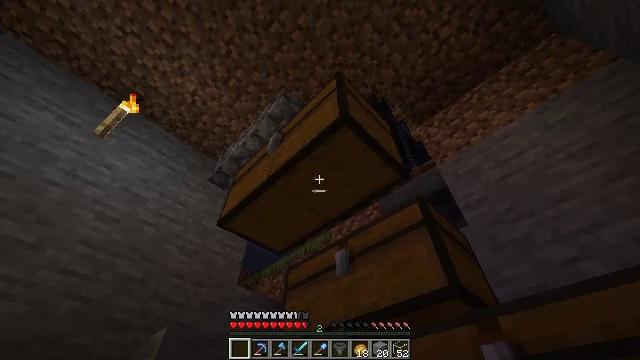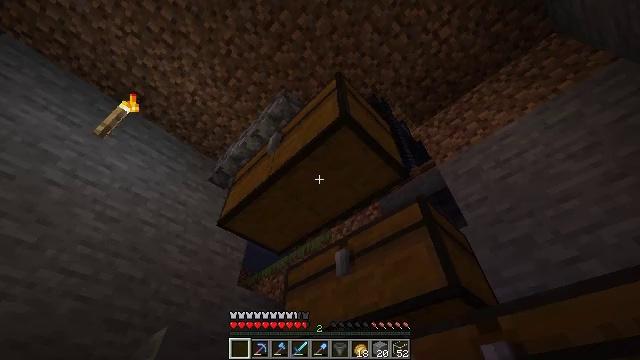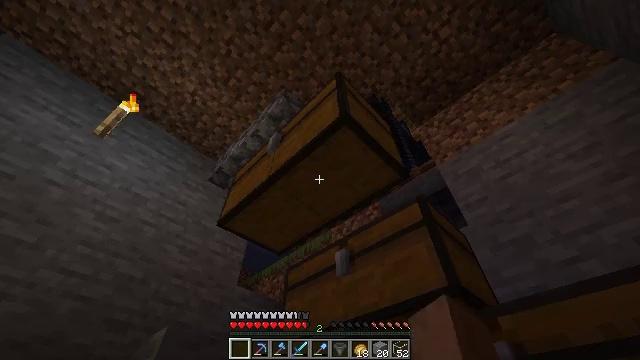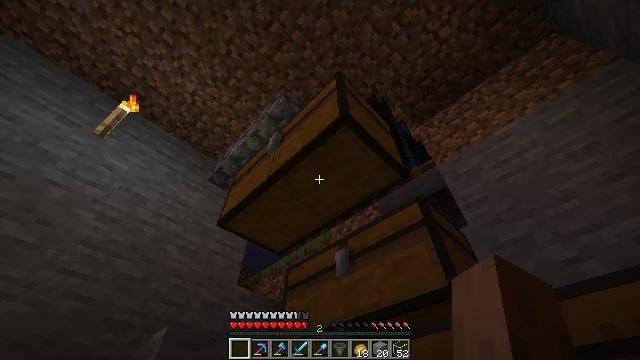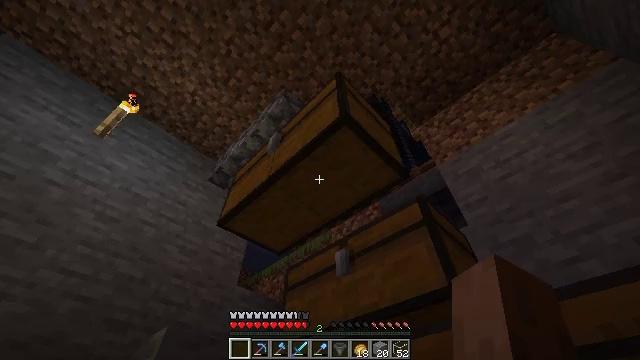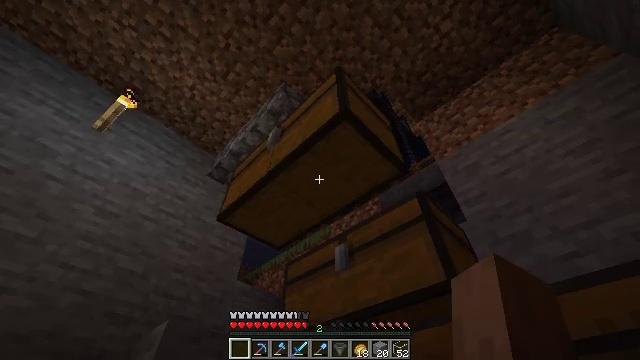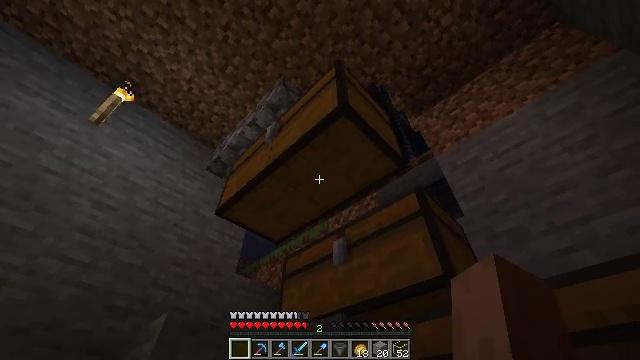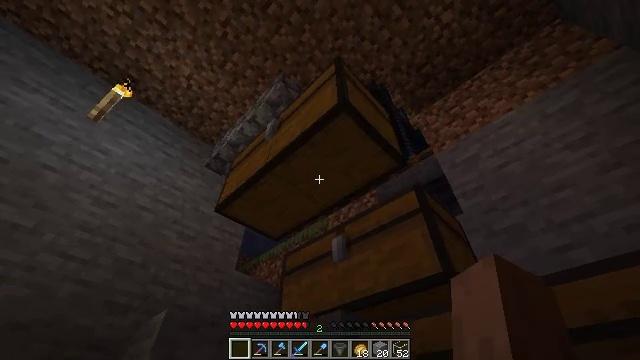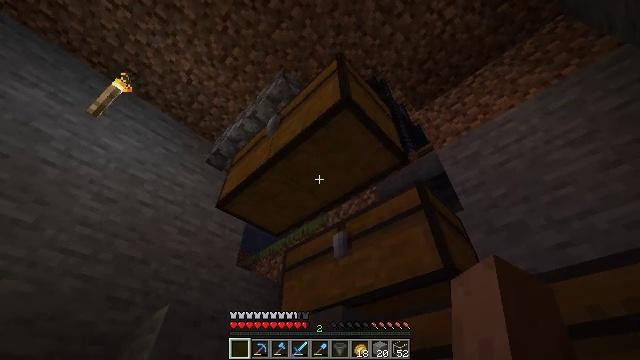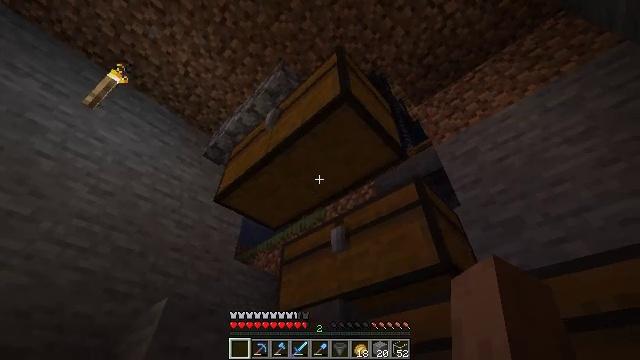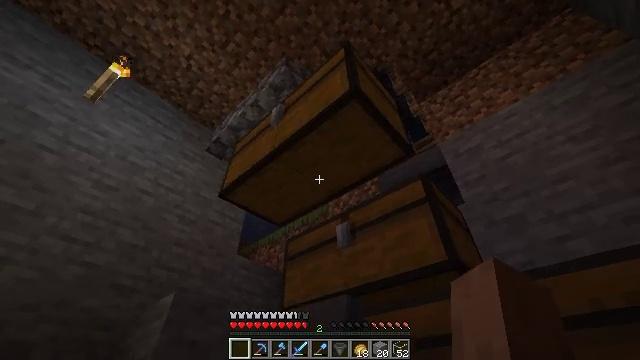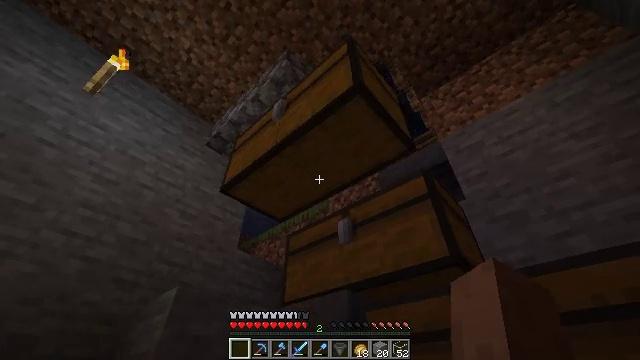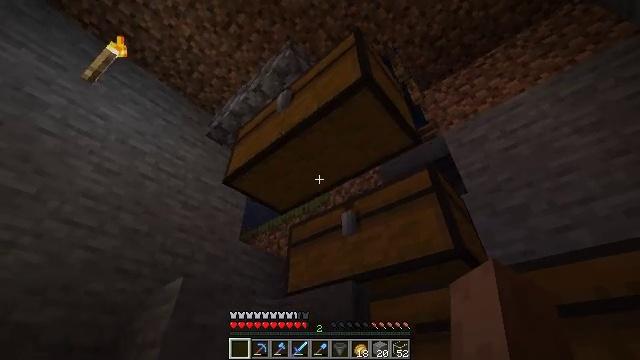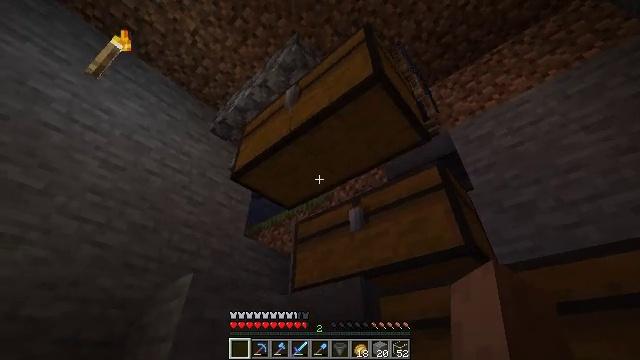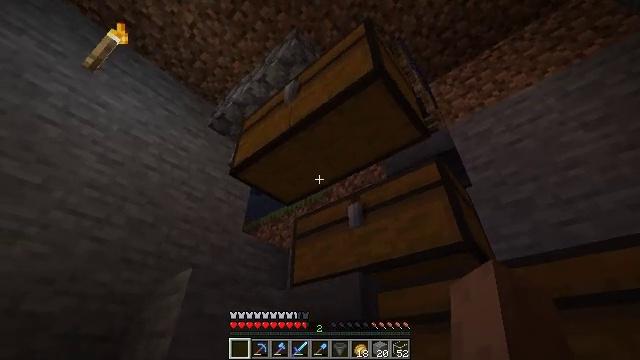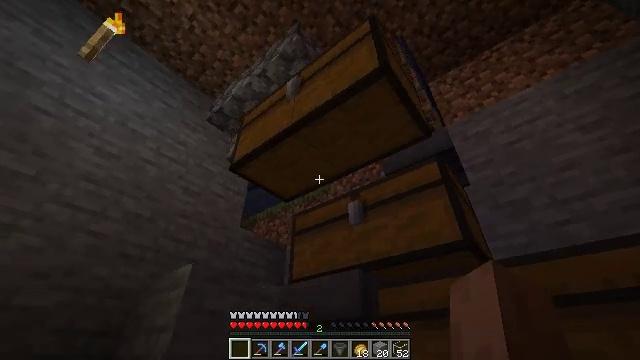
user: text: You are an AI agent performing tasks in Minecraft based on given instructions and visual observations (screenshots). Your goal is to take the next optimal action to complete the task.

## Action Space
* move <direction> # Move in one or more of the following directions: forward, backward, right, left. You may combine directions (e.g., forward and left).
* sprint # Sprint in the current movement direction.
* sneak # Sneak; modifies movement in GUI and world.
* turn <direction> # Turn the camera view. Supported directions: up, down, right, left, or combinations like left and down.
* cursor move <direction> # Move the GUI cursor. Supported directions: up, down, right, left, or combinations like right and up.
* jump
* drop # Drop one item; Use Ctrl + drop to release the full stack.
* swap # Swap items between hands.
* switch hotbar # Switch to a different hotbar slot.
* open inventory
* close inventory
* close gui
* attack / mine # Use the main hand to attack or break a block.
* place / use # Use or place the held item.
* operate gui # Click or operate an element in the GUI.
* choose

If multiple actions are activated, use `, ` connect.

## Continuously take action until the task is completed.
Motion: motion action
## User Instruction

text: Mine the cobblestone stairs.
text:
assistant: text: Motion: sneak
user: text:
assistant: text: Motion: sneak
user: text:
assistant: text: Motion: sneak
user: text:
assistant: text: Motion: sneak
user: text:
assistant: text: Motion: sneak, turn down
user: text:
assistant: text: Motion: sneak, turn down
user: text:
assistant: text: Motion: sneak
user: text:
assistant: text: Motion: move left, sneak
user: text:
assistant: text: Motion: move left, sneak, turn down
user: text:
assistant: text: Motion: move left, sneak, turn down
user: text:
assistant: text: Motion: move left, sneak, turn down
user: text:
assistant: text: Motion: move left, sneak, turn down
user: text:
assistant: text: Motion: move left, sneak
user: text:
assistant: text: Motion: move left, sneak
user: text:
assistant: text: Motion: move left, sneak, turn right
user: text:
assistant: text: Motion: move left, turn right
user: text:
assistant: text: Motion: move left, turn right
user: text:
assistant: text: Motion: move left, turn right
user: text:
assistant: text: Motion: move left, turn right
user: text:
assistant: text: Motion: move left, turn right
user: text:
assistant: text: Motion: move left, turn right
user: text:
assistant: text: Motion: move left
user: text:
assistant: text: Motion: move left
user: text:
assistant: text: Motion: move left, turn down
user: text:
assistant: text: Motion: turn down
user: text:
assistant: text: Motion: turn down
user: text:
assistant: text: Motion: turn right and down
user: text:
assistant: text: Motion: turn right and down
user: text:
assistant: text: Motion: turn right and down
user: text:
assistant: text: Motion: turn right and down